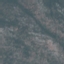
Land use / land cover: HerbaceousVegetation